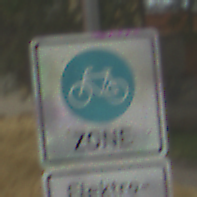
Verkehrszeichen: BeginnFahrradzone
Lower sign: BesondereFahrzeugeUndTransportgueter11
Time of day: MorningAfternoon
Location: Outdoor (Suburban)
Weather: PartlyCloudy
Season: NotSpecified
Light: Natural